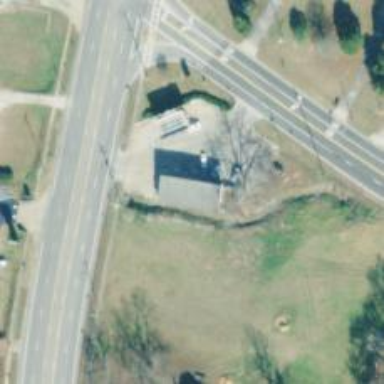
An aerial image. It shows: Convenience shop.